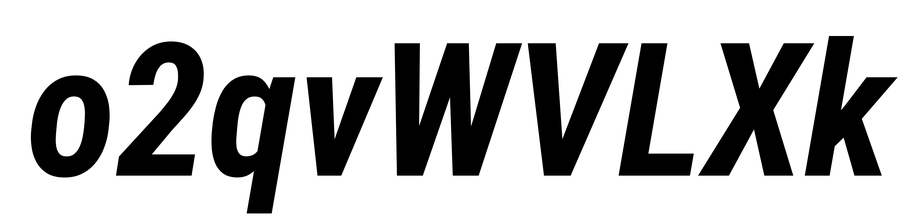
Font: Roboto-Italic_Condensed_Bold_Italic